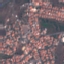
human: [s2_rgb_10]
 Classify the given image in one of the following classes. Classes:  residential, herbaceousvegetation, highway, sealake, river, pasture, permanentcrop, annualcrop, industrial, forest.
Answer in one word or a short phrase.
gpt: Residential